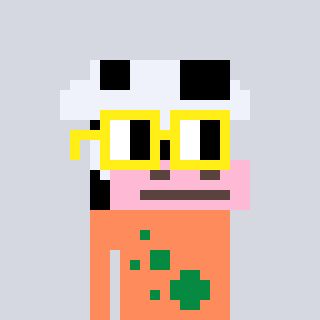
a pixel art character with square yellow glasses, a cow-shaped head and a peachy-colored body on a cool background